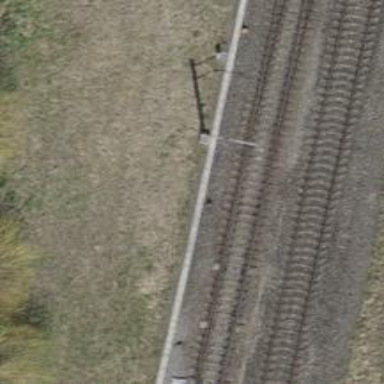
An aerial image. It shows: Single-track electrified railway with contact line.